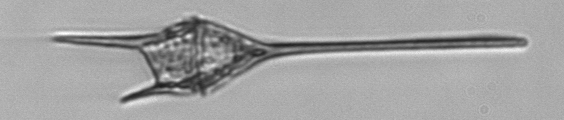
Label: Tripos_lineatus